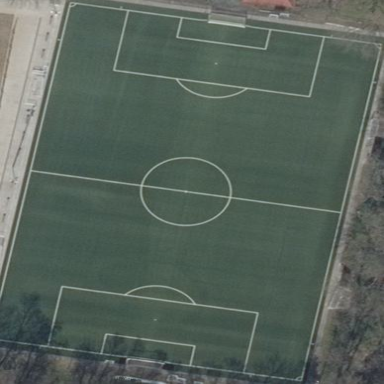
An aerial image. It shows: Soccer pitch for leisure land activities.